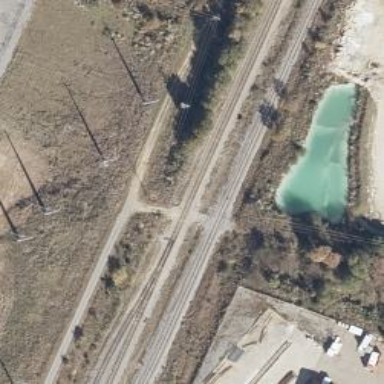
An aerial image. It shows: Railway track.